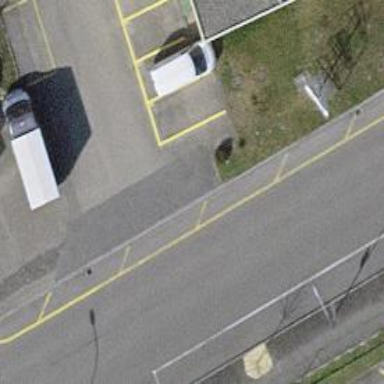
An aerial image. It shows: Asphalt footpath with unmarked crossing.